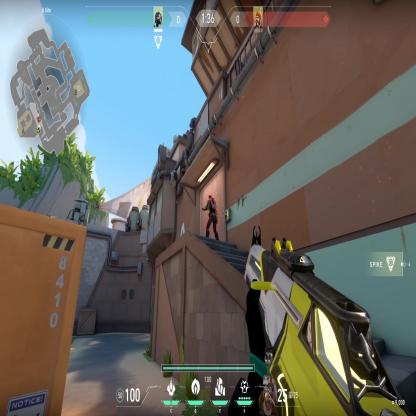
Label: enemy